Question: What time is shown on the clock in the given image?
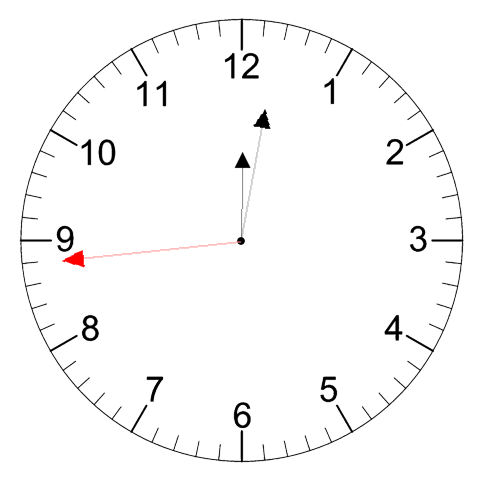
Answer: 12:01:44